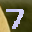
Label: 7